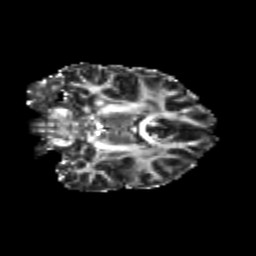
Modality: FA
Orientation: coronal
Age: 18
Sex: female
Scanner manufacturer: siemens
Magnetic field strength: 3 T
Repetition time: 3.5 s
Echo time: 0.104 s